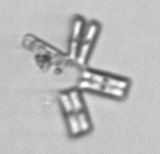
Label: Thalassionema